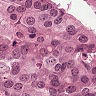
Metastatic tissue present: yes